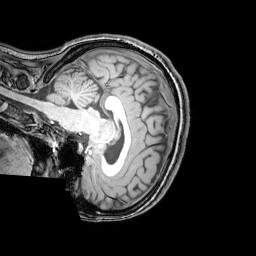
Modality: T1w
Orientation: sagittal
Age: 21
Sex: female
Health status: healthy
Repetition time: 0.081 s
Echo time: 0.037 s